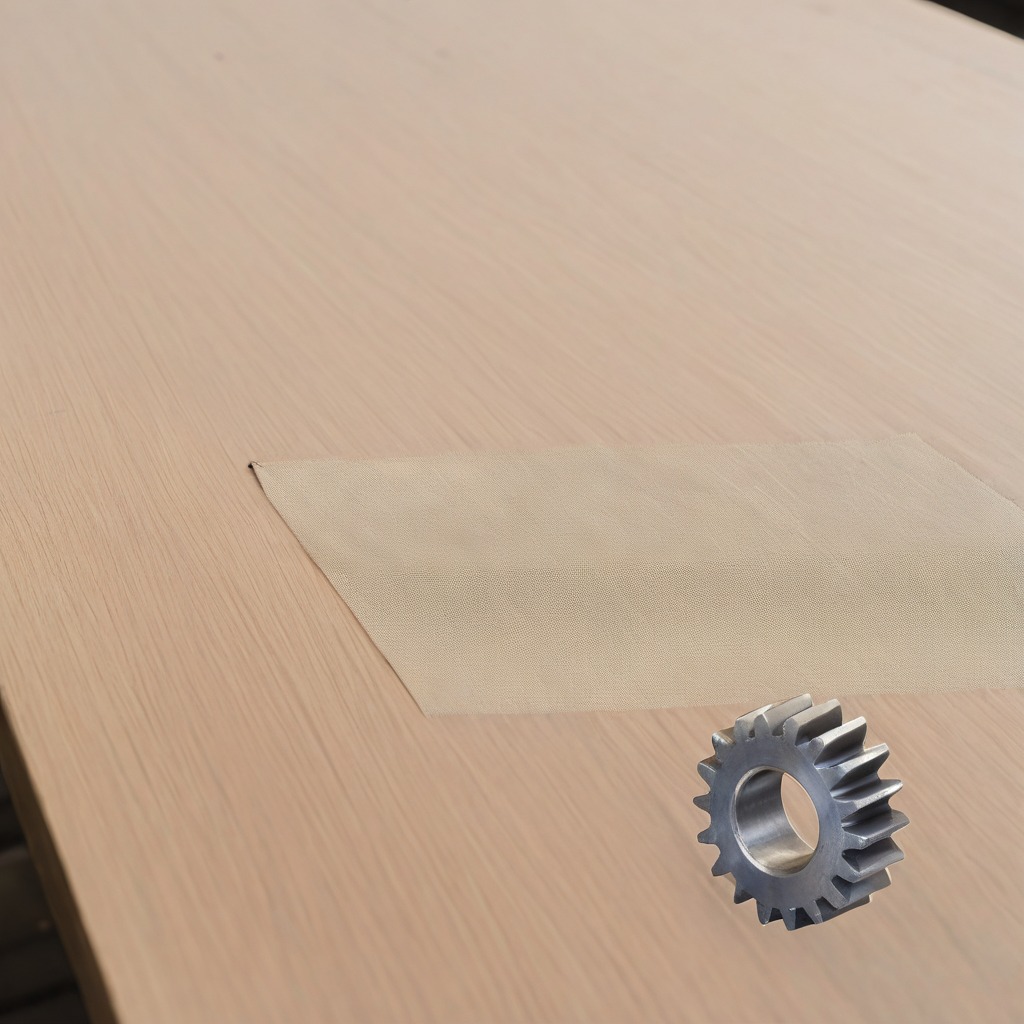
A steel gear with teeth is lying on a wooden table in an outdoor workshop during daytime bright natural light soft shadows worn but beneath the cloth.